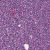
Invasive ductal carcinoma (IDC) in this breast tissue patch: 1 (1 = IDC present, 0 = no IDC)